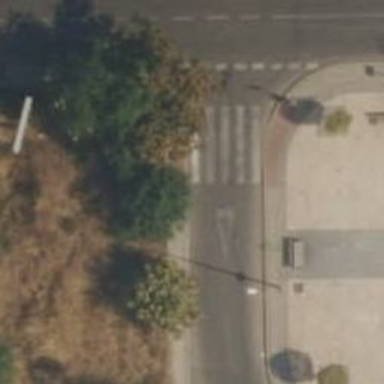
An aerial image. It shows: Footway with asphalt surface and zebra crossing.